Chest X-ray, PA view. Patient: 58 years old, sex F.
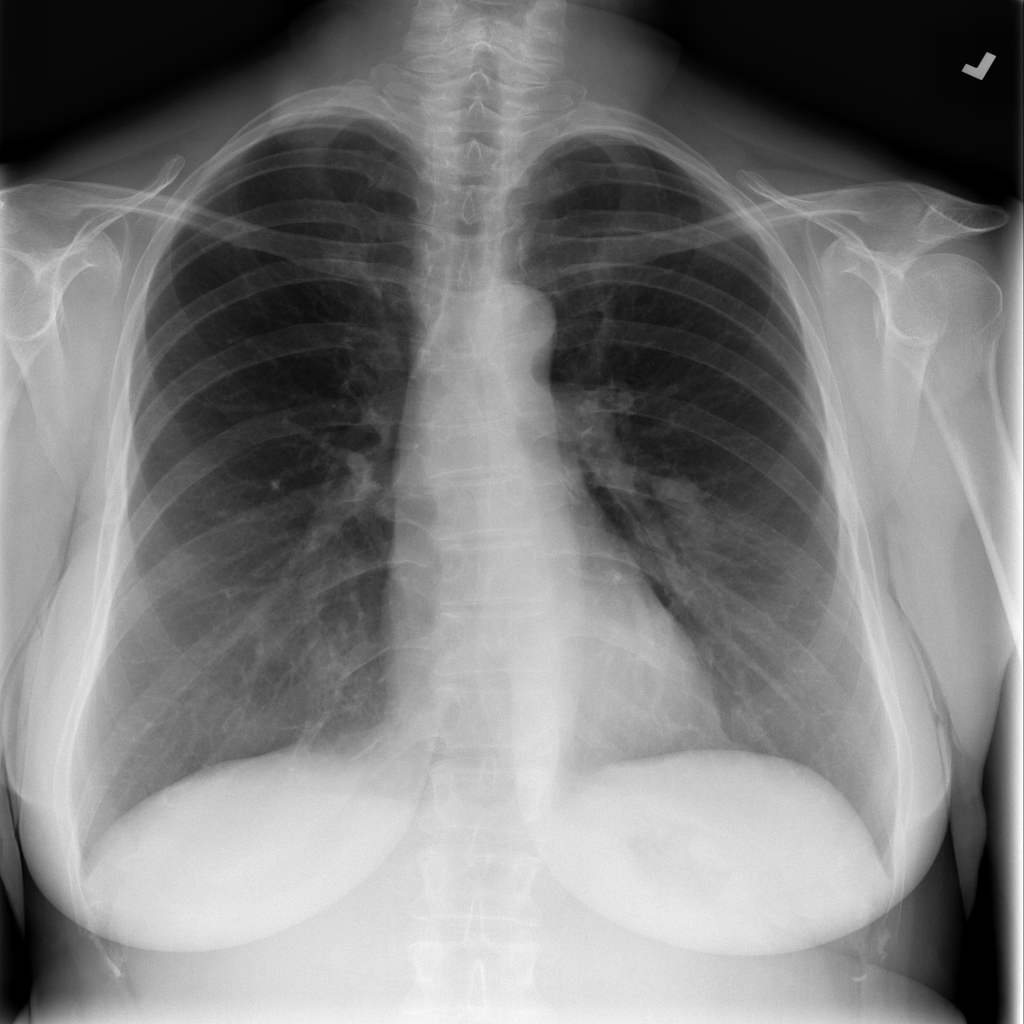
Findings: Nodule